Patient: sex F, age 26
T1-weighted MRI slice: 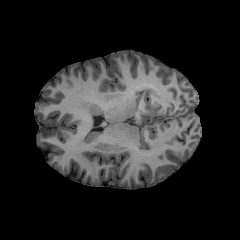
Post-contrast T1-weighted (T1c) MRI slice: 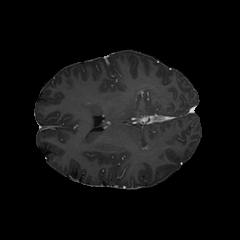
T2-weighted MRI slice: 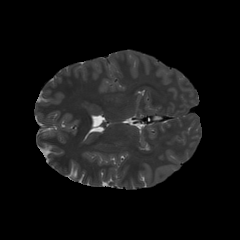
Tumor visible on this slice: no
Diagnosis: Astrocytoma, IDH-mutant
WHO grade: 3